Question: I am trying to click a button with the '.click' method, but if I type '.cl', my IDE doesn't even suggest the '.click' function. The Chrome window opens but then after that, Python throws an error. I added two pictures - in the first, you can see my code, and in the second, you can see the error that is thrown:

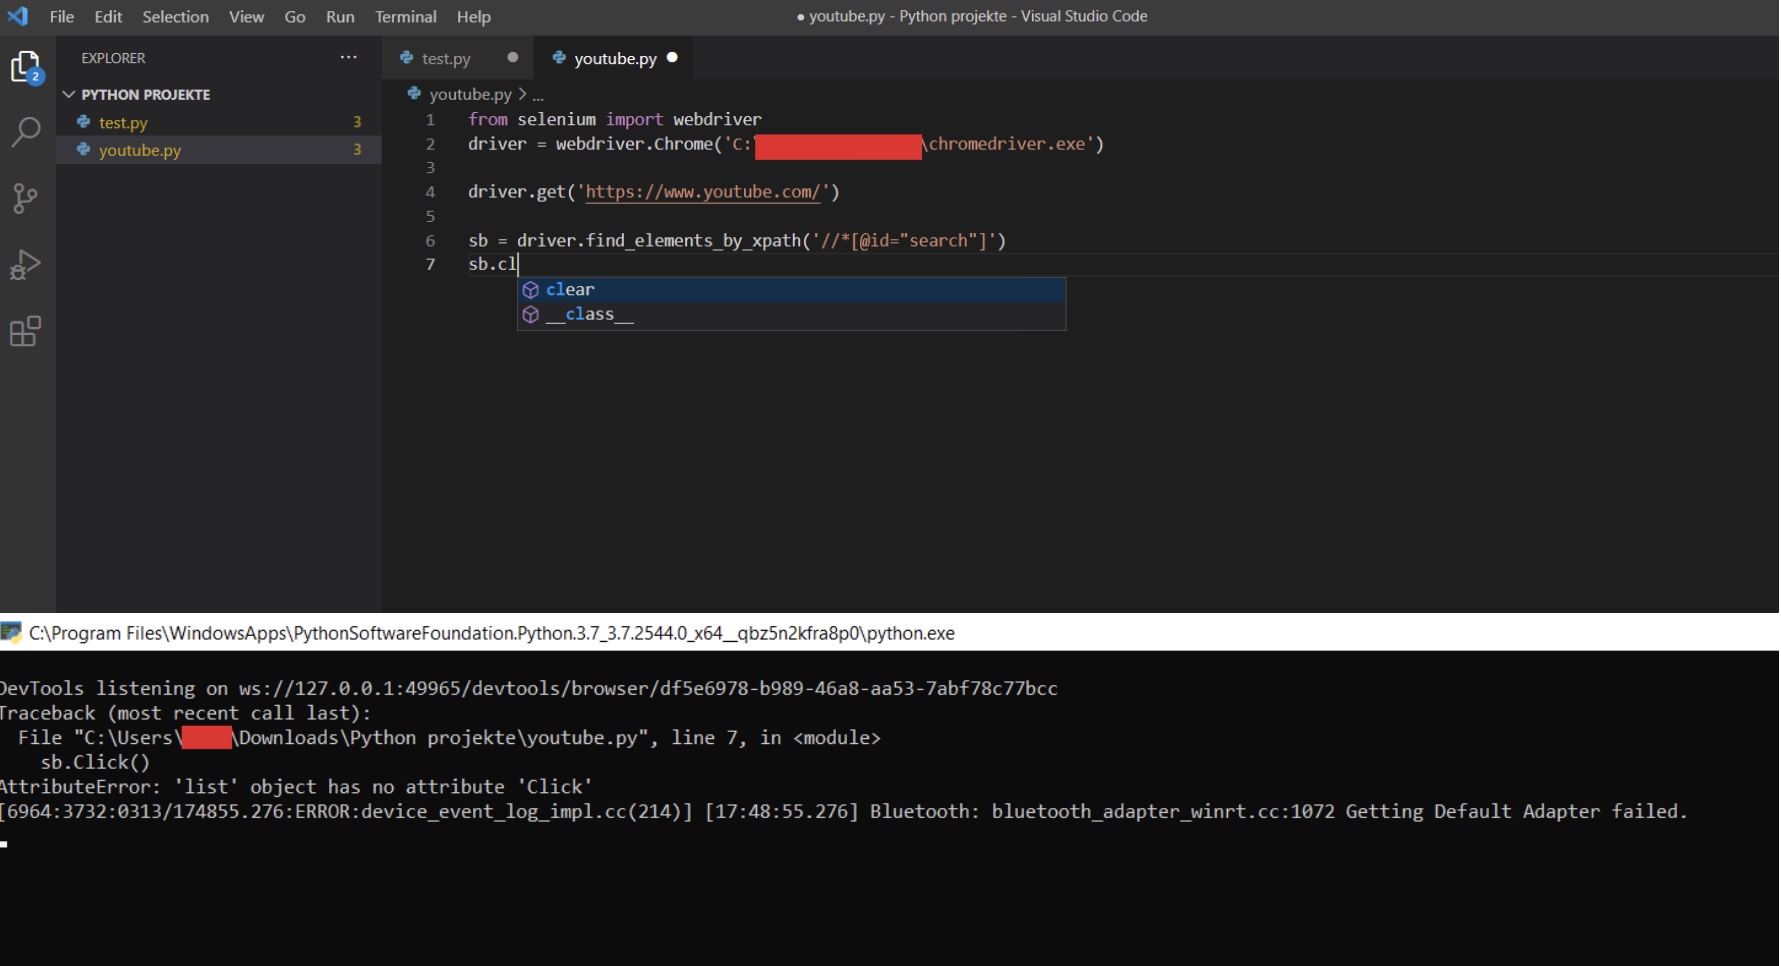
Answer: As you can see from the error, Python tries to access the 'Click' attribute for a 'list' object. This is happening because the <URL>.
Therefore, the solution for your problem would be to pull an item from that list and use the 'click' method on it, rather than on the list itself.
'''
sb[0].click()
'''